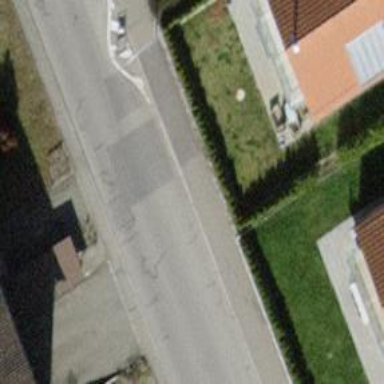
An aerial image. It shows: Hedge barrier.